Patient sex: M
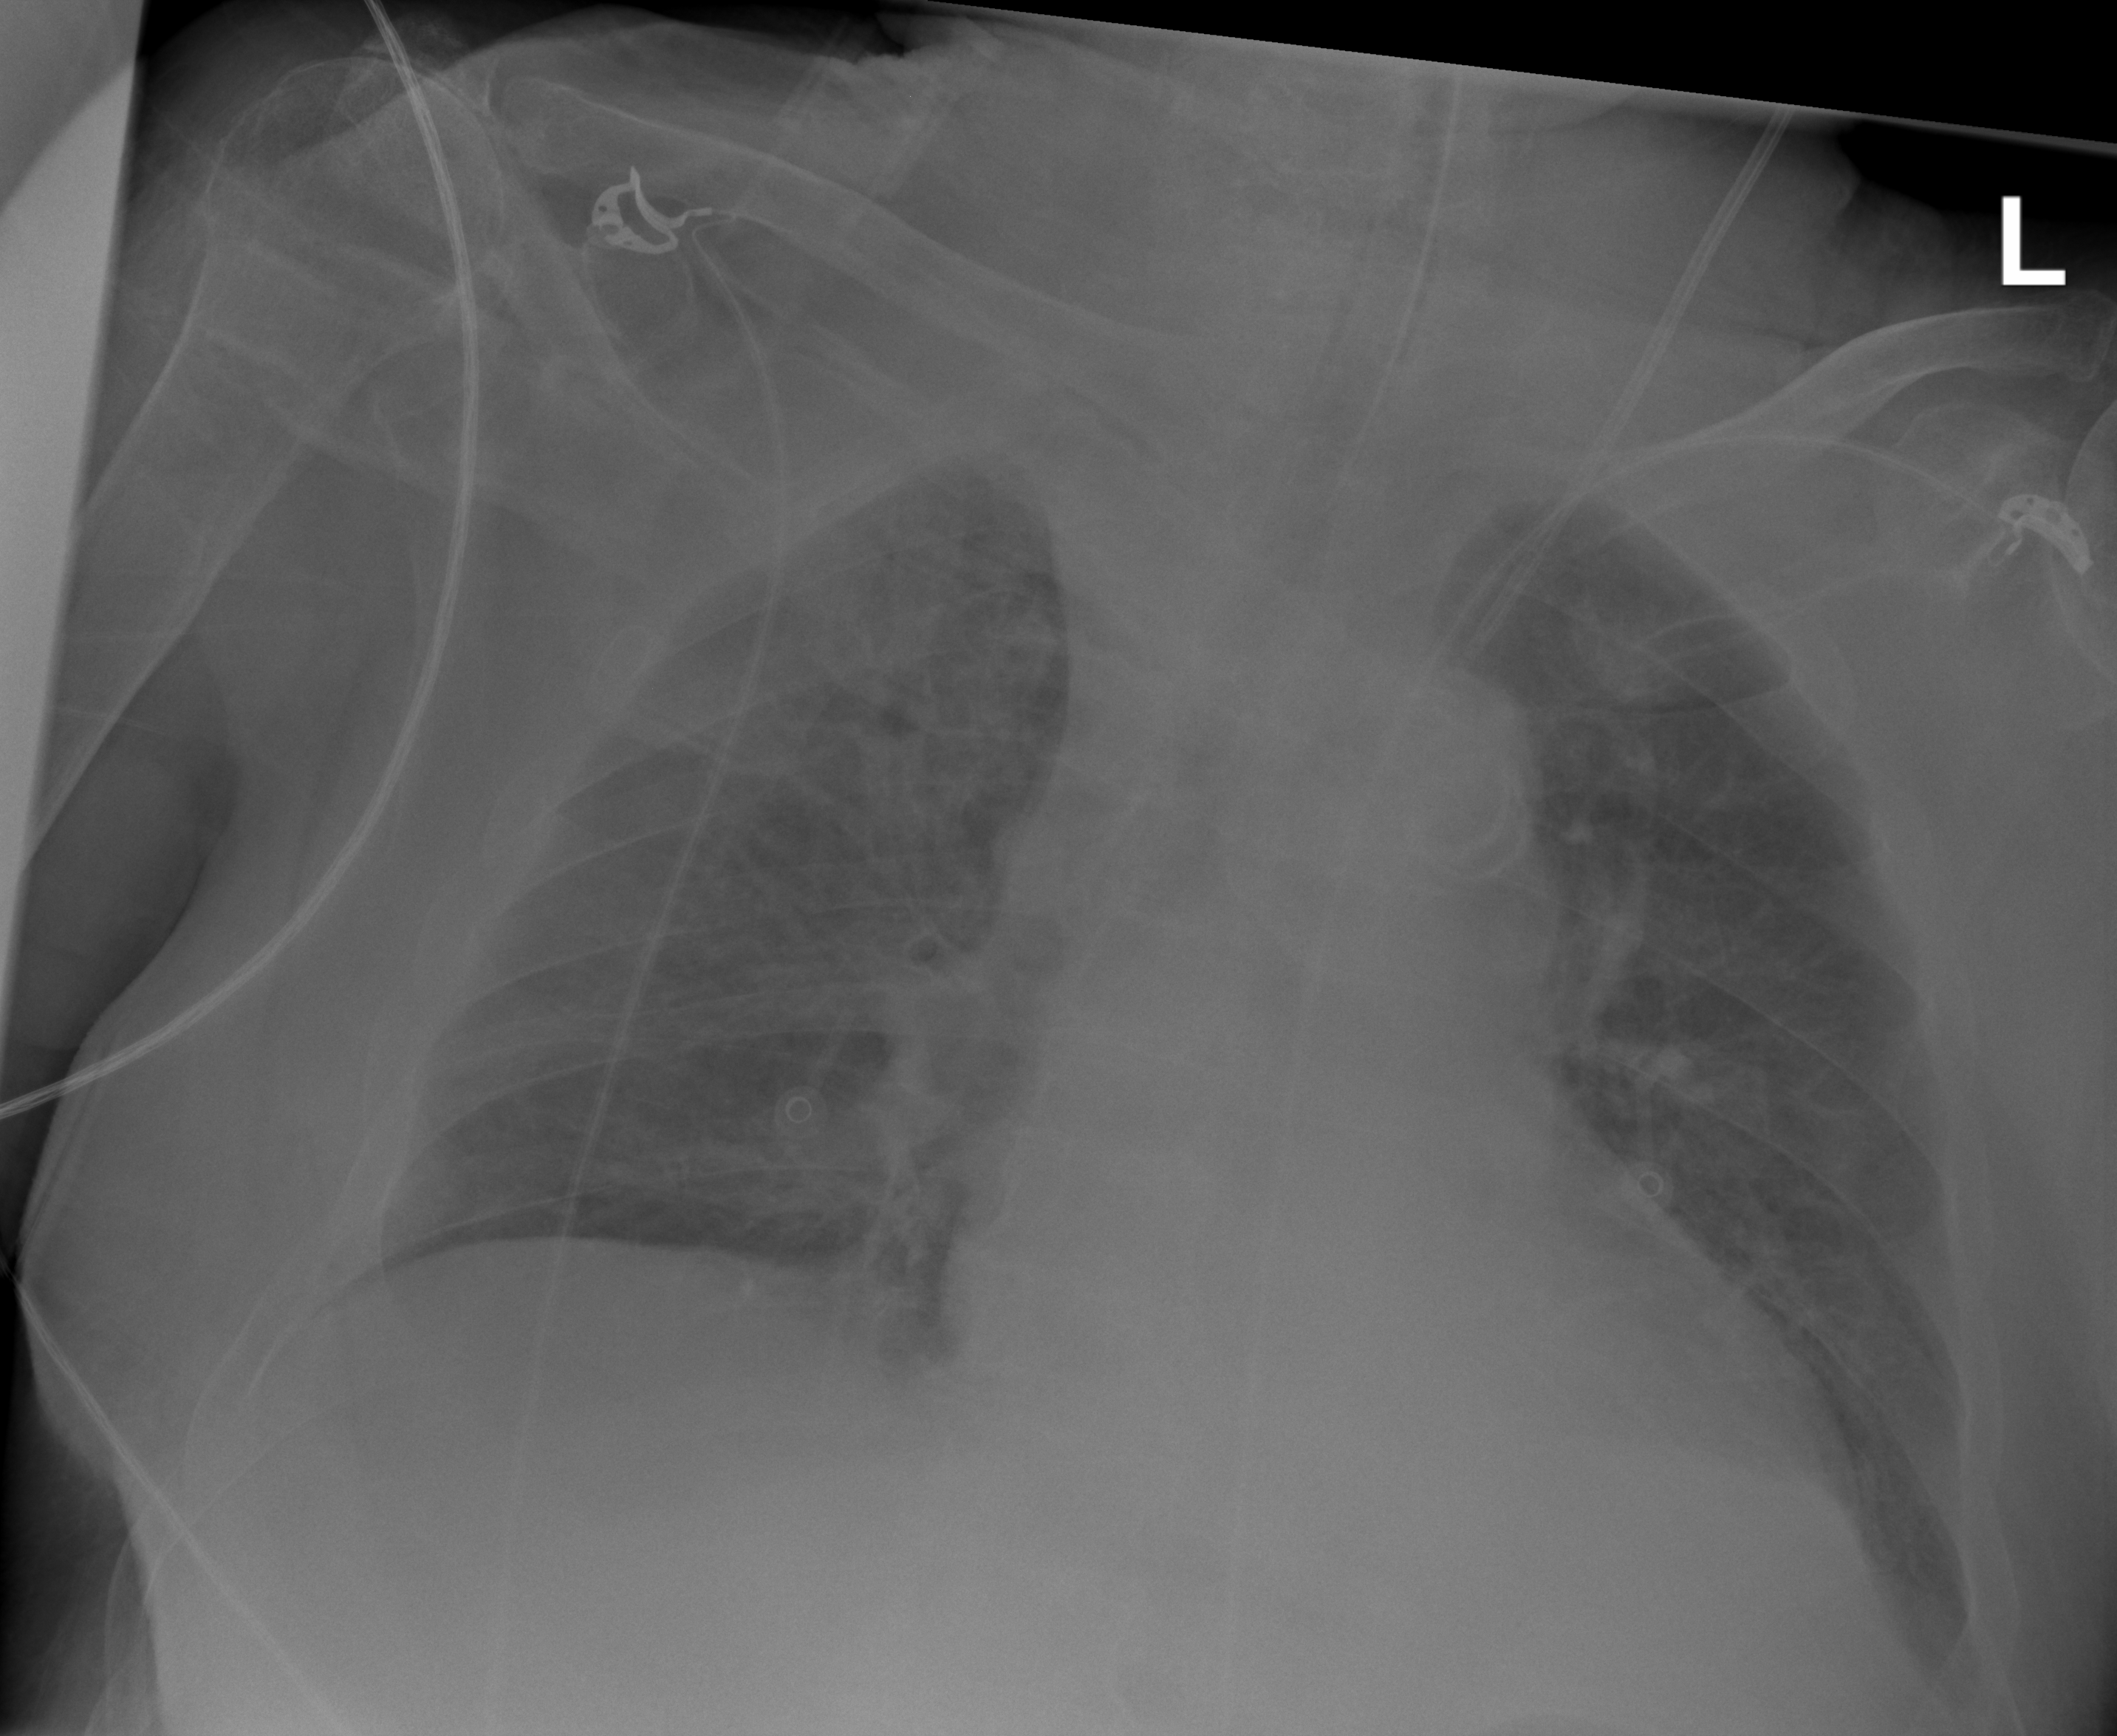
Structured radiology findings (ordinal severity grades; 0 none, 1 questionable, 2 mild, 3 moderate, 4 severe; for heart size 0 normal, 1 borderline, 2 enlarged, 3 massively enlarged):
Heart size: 2
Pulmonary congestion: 2
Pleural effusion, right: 0
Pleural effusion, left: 0
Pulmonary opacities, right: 0
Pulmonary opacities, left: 0
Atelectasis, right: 0
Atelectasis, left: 0